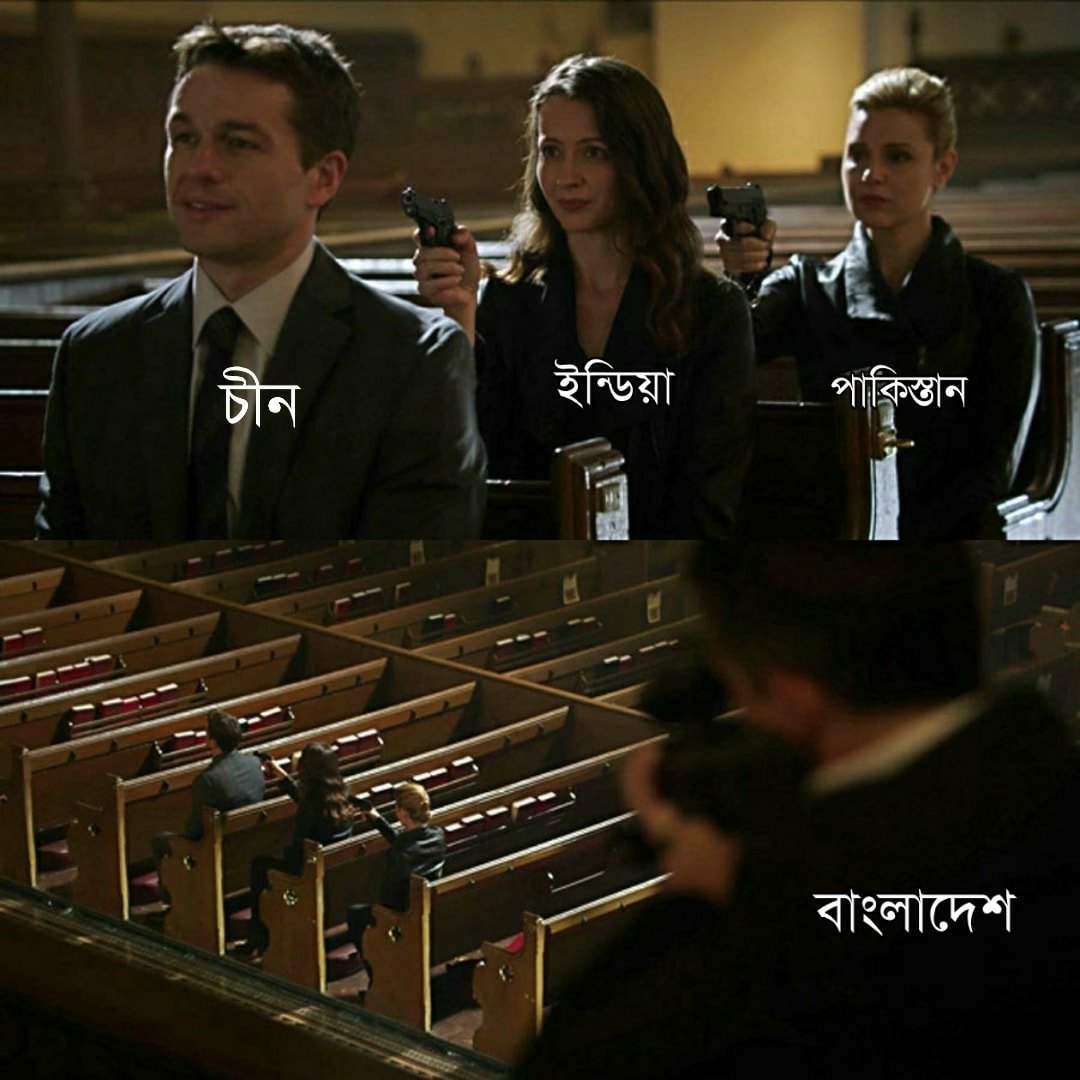
Caption: চীন      ইন্ডিয়া    পাকিস্তান    বাংলাদেশ
Label: hate